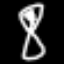
Label: hourglass